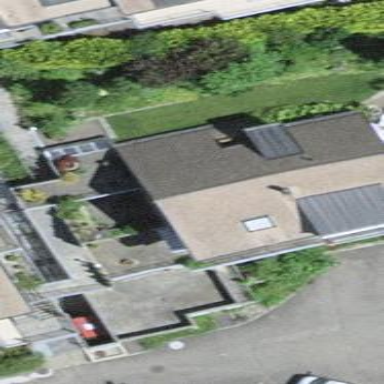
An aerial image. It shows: Simple house.